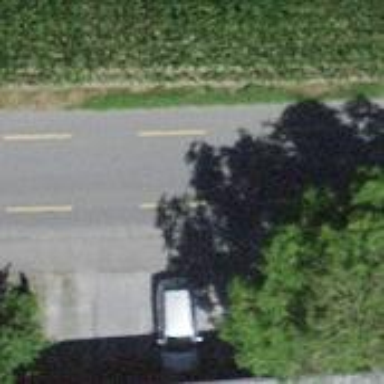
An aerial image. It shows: Bus stop along the road.